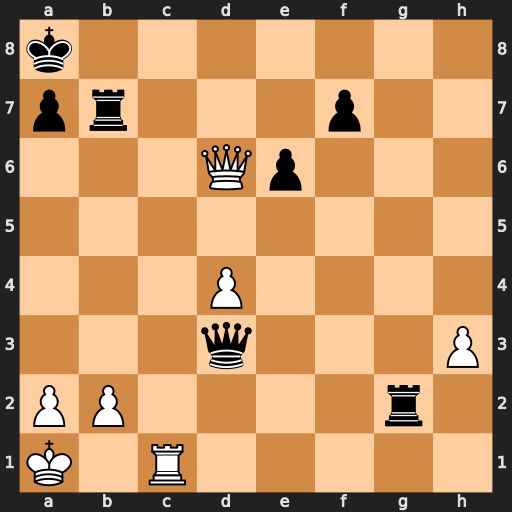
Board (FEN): k7/pr3p2/3Qp3/8/3P4/3q3P/PP4r1/K1R5
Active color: w
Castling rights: -
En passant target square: -
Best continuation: Rc8+ Rb8 Qxb8#